Current action and preconditions to check: path_clear

Your task: For each precondition in the list above, predict whether it will hold at this action.

Consider the current scene as observed from the mobile robot's camera, and analyze the predicted future states of all dynamic agents (e.g., people, animals, vehicles, or any moving entities) within the NEXT SECOND.

IMPORTANT: Only answer "very likely" if you are absolutely certain—based on strong, clear evidence—that a dynamic agent will violate the precondition in the predicted future state. Do NOT answer "very likely" for unlikely, ambiguous, or low-probability risks.

Ask yourself for each precondition: Is there a high probability, with clear and convincing evidence, that the predicted future states of any dynamic agent will interfere with the predicted future state of the currently executing action within the NEXT SECOND, causing that precondition to fail?

Assess the risk level based on these predictions. Use "likely" or "very likely" if motions create a clear risk of interference.

Use "neutral" or "improbable" if agents are nearby but their predicted paths are clearly diverging or non-conflicting.

Failure Risk Categories: "very improbable", "improbable", "neutral", "likely", "very likely"

Answer Format: Output ONLY the probability_of_failure value from these categories: "very improbable", "improbable", "neutral", "likely", "very likely"

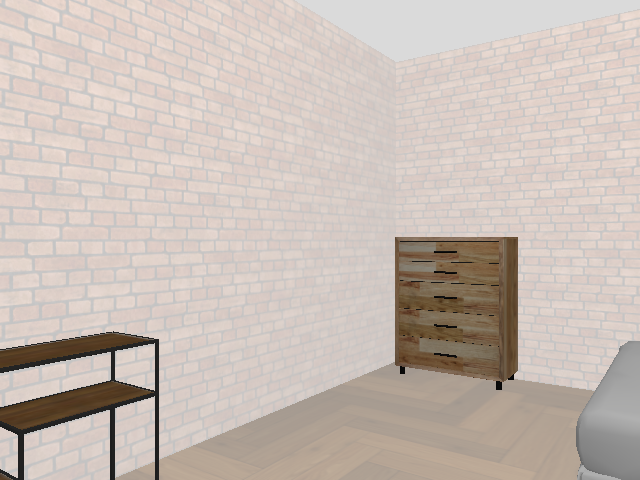

Answer: very improbable